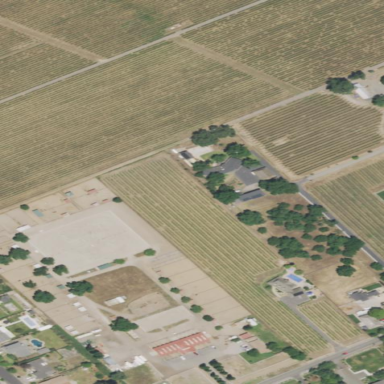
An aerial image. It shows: Vineyard with wine grapes as the main crop.